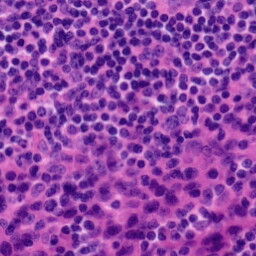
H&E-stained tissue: Tonsil